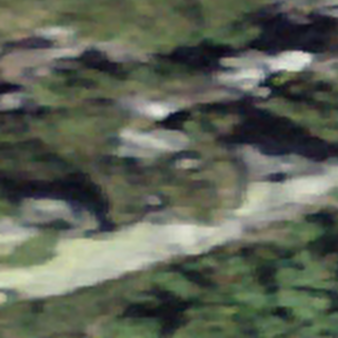
Label: other